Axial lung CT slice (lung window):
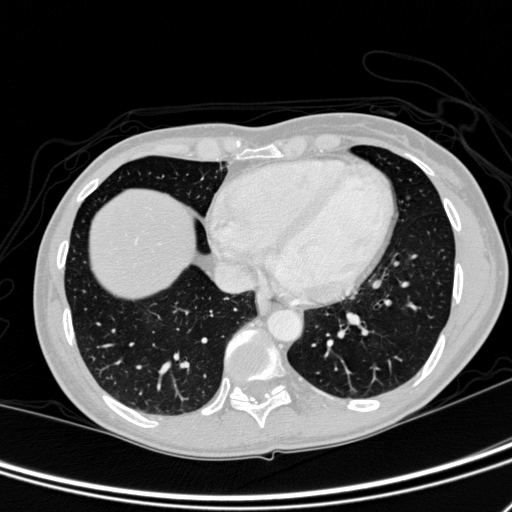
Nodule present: no